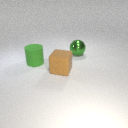
large brown rubber cube to the left of large green metal sphere